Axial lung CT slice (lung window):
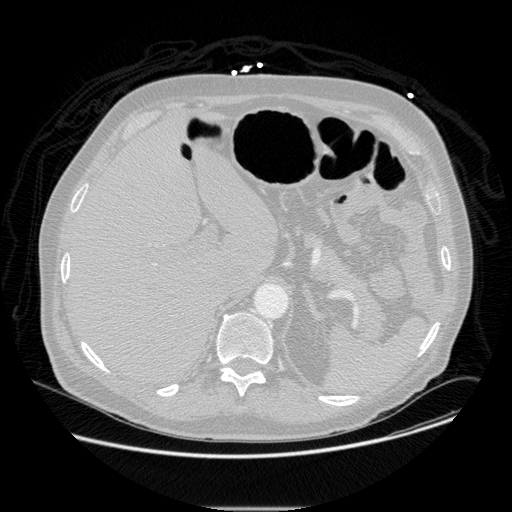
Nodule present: no